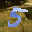
Label: 5